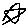
Label: star